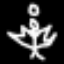
Label: angel